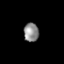
Tissue: prostate
Cell type: T cells
Senescence score: 0.7612
Nuclear area (px): 276
Mean DAPI intensity: 139.399